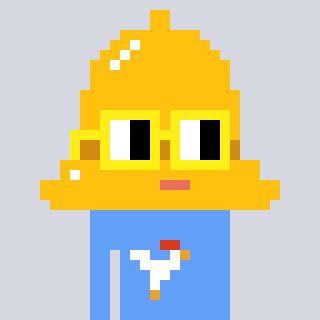
a pixel art character with square yellow glasses, a bell-shaped head and a blue-colored body on a cool background